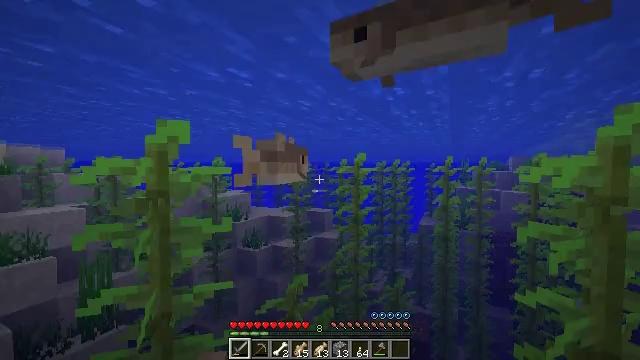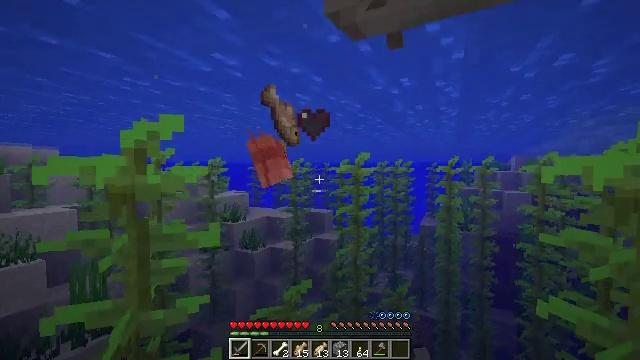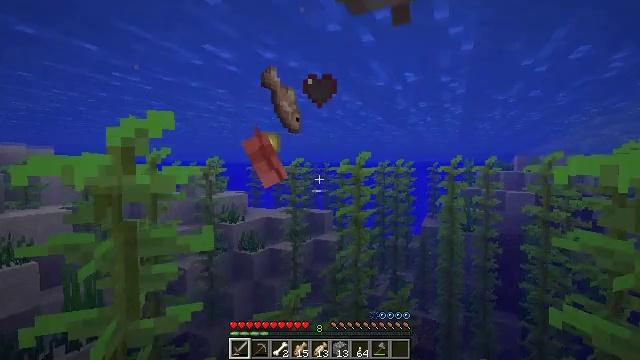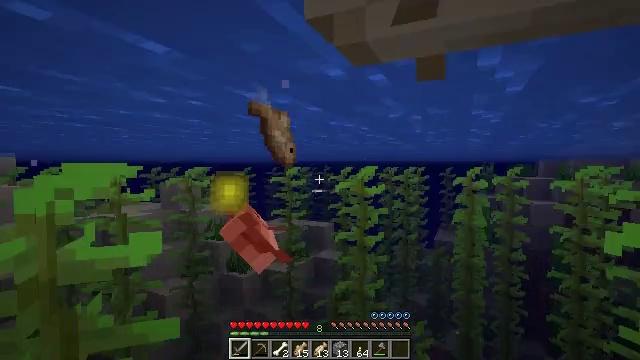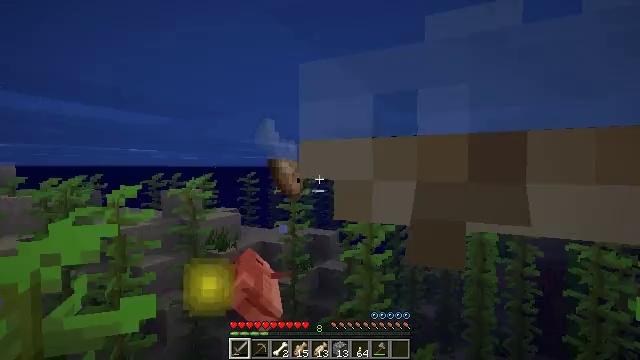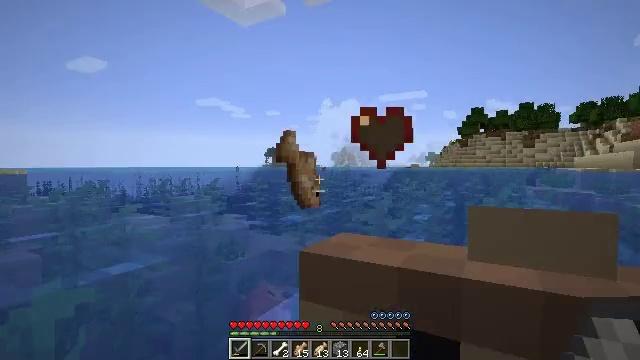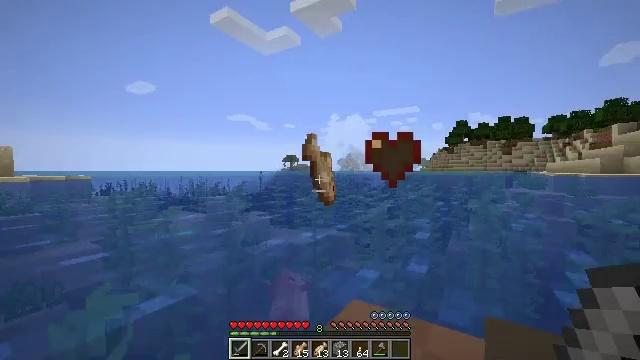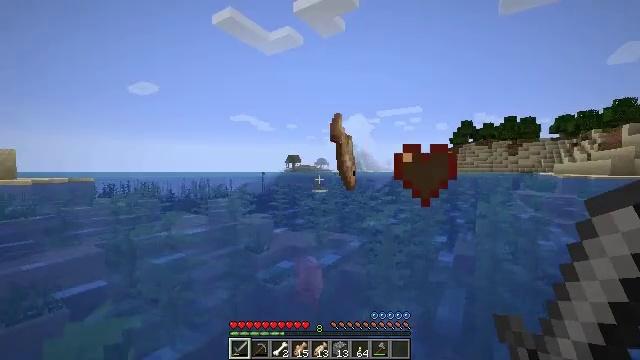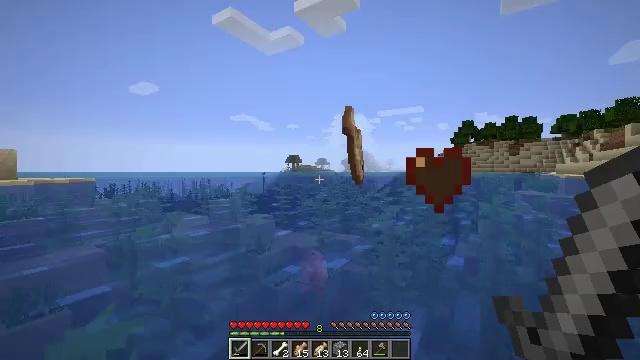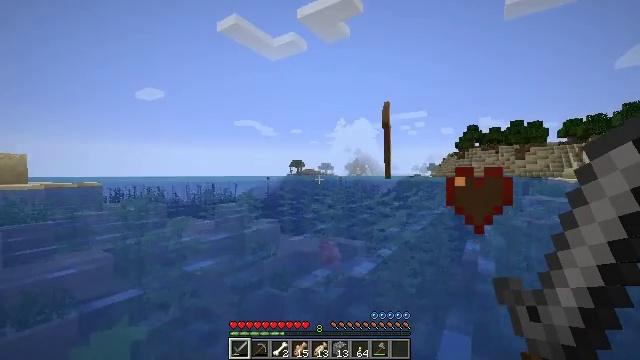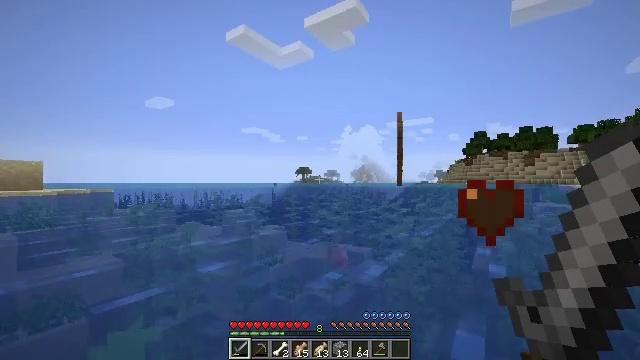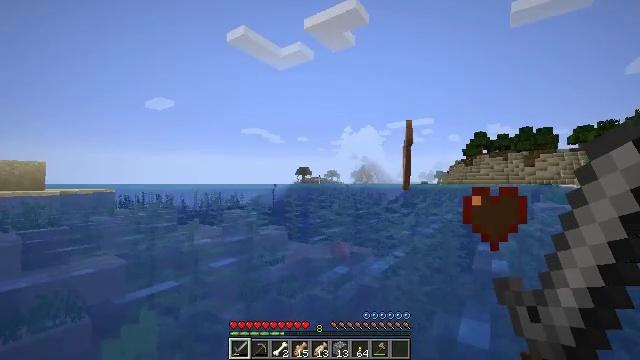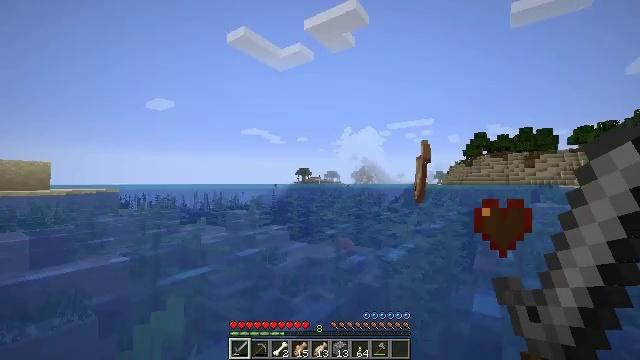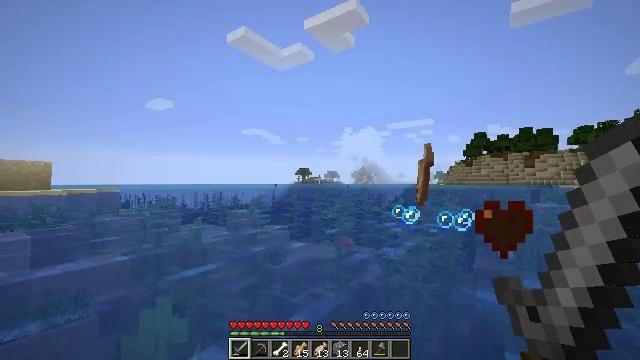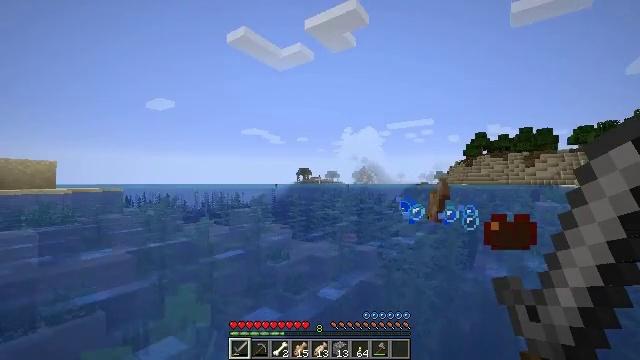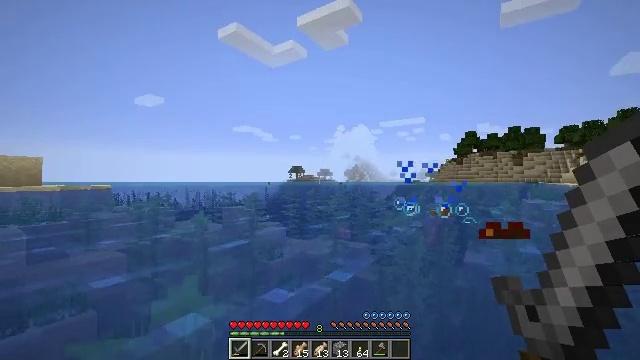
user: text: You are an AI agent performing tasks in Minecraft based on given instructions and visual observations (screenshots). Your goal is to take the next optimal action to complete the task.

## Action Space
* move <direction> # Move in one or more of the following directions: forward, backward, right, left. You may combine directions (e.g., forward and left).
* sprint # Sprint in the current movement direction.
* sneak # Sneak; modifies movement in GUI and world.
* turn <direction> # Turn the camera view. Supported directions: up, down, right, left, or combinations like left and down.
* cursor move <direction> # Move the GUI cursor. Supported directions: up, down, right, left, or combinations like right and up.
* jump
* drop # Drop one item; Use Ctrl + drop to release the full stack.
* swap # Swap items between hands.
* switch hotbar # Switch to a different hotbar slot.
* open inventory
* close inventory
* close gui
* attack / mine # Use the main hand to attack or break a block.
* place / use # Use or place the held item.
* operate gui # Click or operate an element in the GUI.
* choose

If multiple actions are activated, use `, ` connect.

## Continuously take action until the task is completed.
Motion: motion action
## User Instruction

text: Gather kelp growing in the sea.
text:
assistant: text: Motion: move forward
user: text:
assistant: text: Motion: move forward
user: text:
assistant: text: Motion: move forward
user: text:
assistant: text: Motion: move forward
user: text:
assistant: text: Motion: move forward, turn left
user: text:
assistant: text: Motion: move forward, turn left
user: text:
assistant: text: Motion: no_op
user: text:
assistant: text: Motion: no_op
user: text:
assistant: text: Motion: turn up
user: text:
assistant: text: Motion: turn left and up
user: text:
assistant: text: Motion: no_op
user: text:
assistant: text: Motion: no_op
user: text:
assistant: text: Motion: no_op
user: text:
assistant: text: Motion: no_op
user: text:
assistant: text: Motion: move forward, turn right
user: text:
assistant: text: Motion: move forward, turn right and down
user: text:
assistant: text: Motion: move forward, turn right and down
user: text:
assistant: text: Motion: move forward, turn right and down
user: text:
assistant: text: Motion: move forward
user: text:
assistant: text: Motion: move forward
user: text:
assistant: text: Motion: move forward
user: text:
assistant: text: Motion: move forward
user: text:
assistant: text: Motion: move forward
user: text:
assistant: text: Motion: move forward
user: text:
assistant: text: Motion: move forward
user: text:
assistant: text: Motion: move forward
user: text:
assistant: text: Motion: move forward
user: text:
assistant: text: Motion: move forward
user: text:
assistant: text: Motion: move forward
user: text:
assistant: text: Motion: move forward